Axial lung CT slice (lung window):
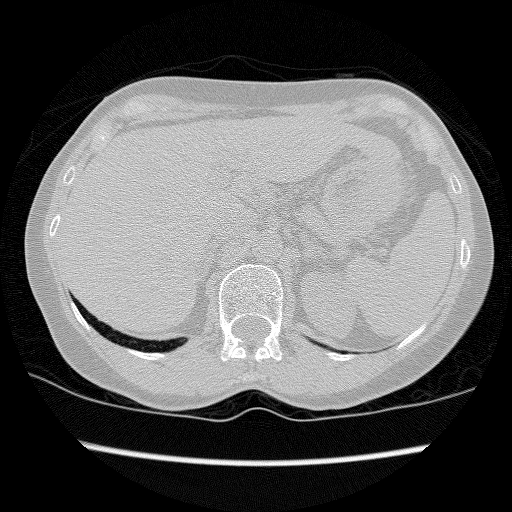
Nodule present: no